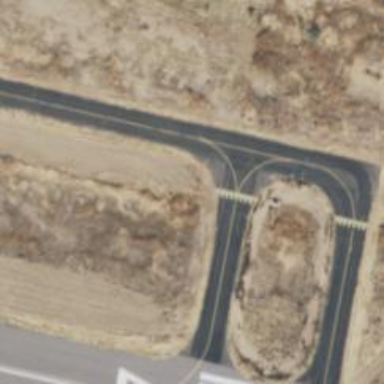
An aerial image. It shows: Asphalt taxiway at the airport.